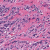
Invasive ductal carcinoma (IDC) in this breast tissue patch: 1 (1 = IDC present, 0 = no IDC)